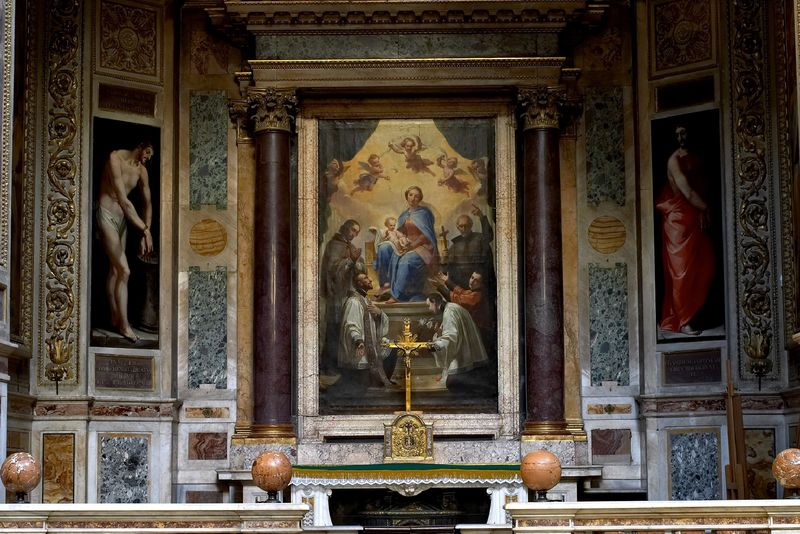
Titel: Ausstattung der zweiten Kapelle auf der Südseite von Il Gesù in Rom
Künstler: Pietro Gagliardi
Standort: Rom, Il Gesù (EU - I - Latium)
Schlagwörter: blau, himmel, mann, umhang, marmor, säulen, rot, bild, kirche, kind, rosa, engel, kreuz, kugel, altar, jesus, heilige, anbeten, maria, anbetung, putti, josef, kreus, altarblatt